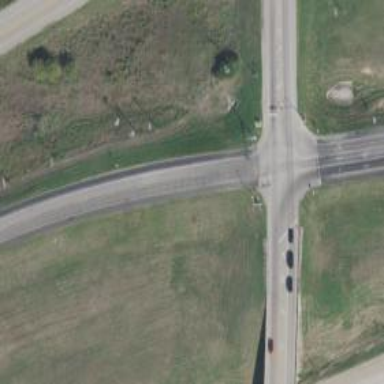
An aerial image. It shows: Secondary road with frontage road alongside.